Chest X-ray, AP view. Patient: 35 years old, sex M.
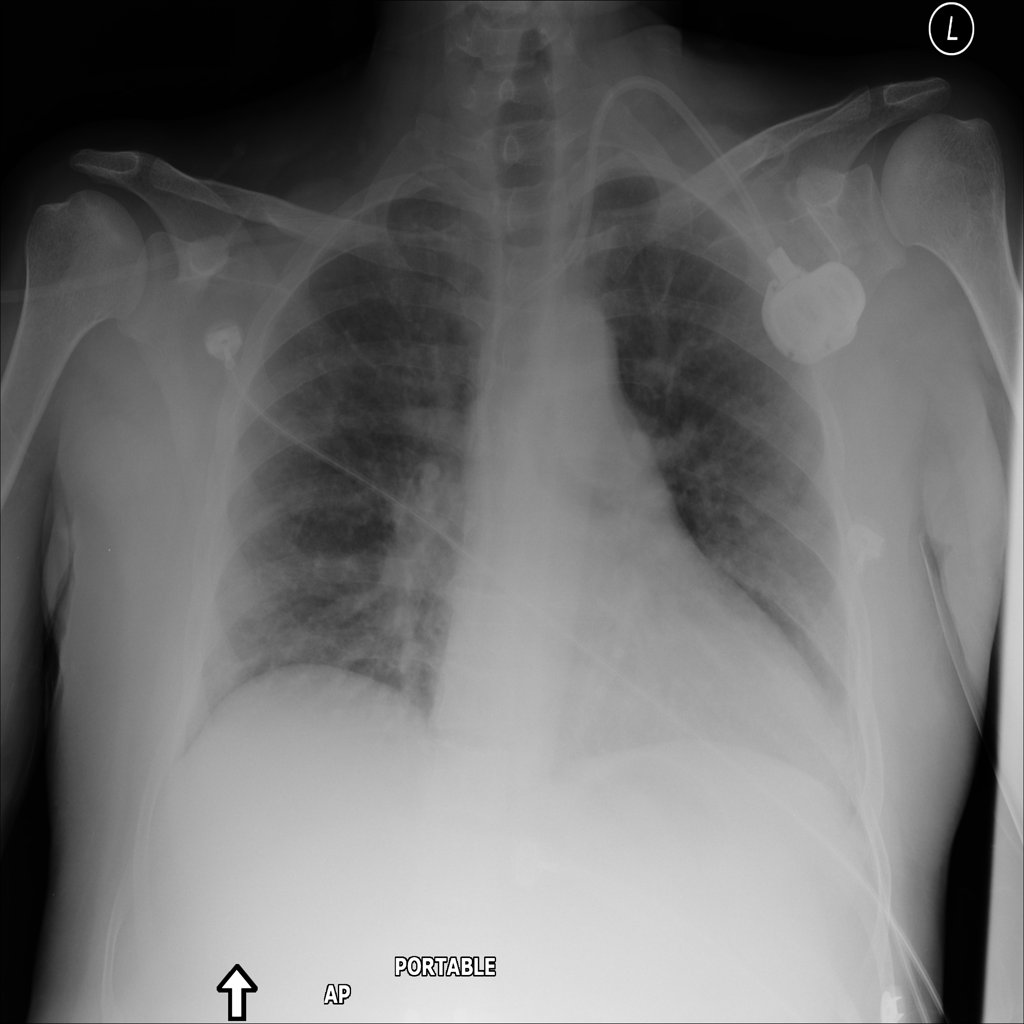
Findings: No Finding